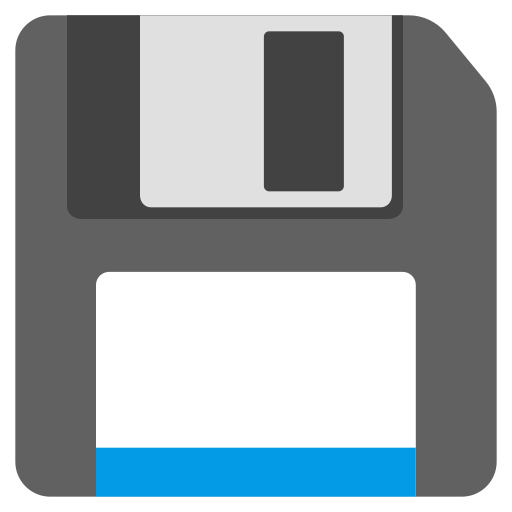
Emoji: 💾